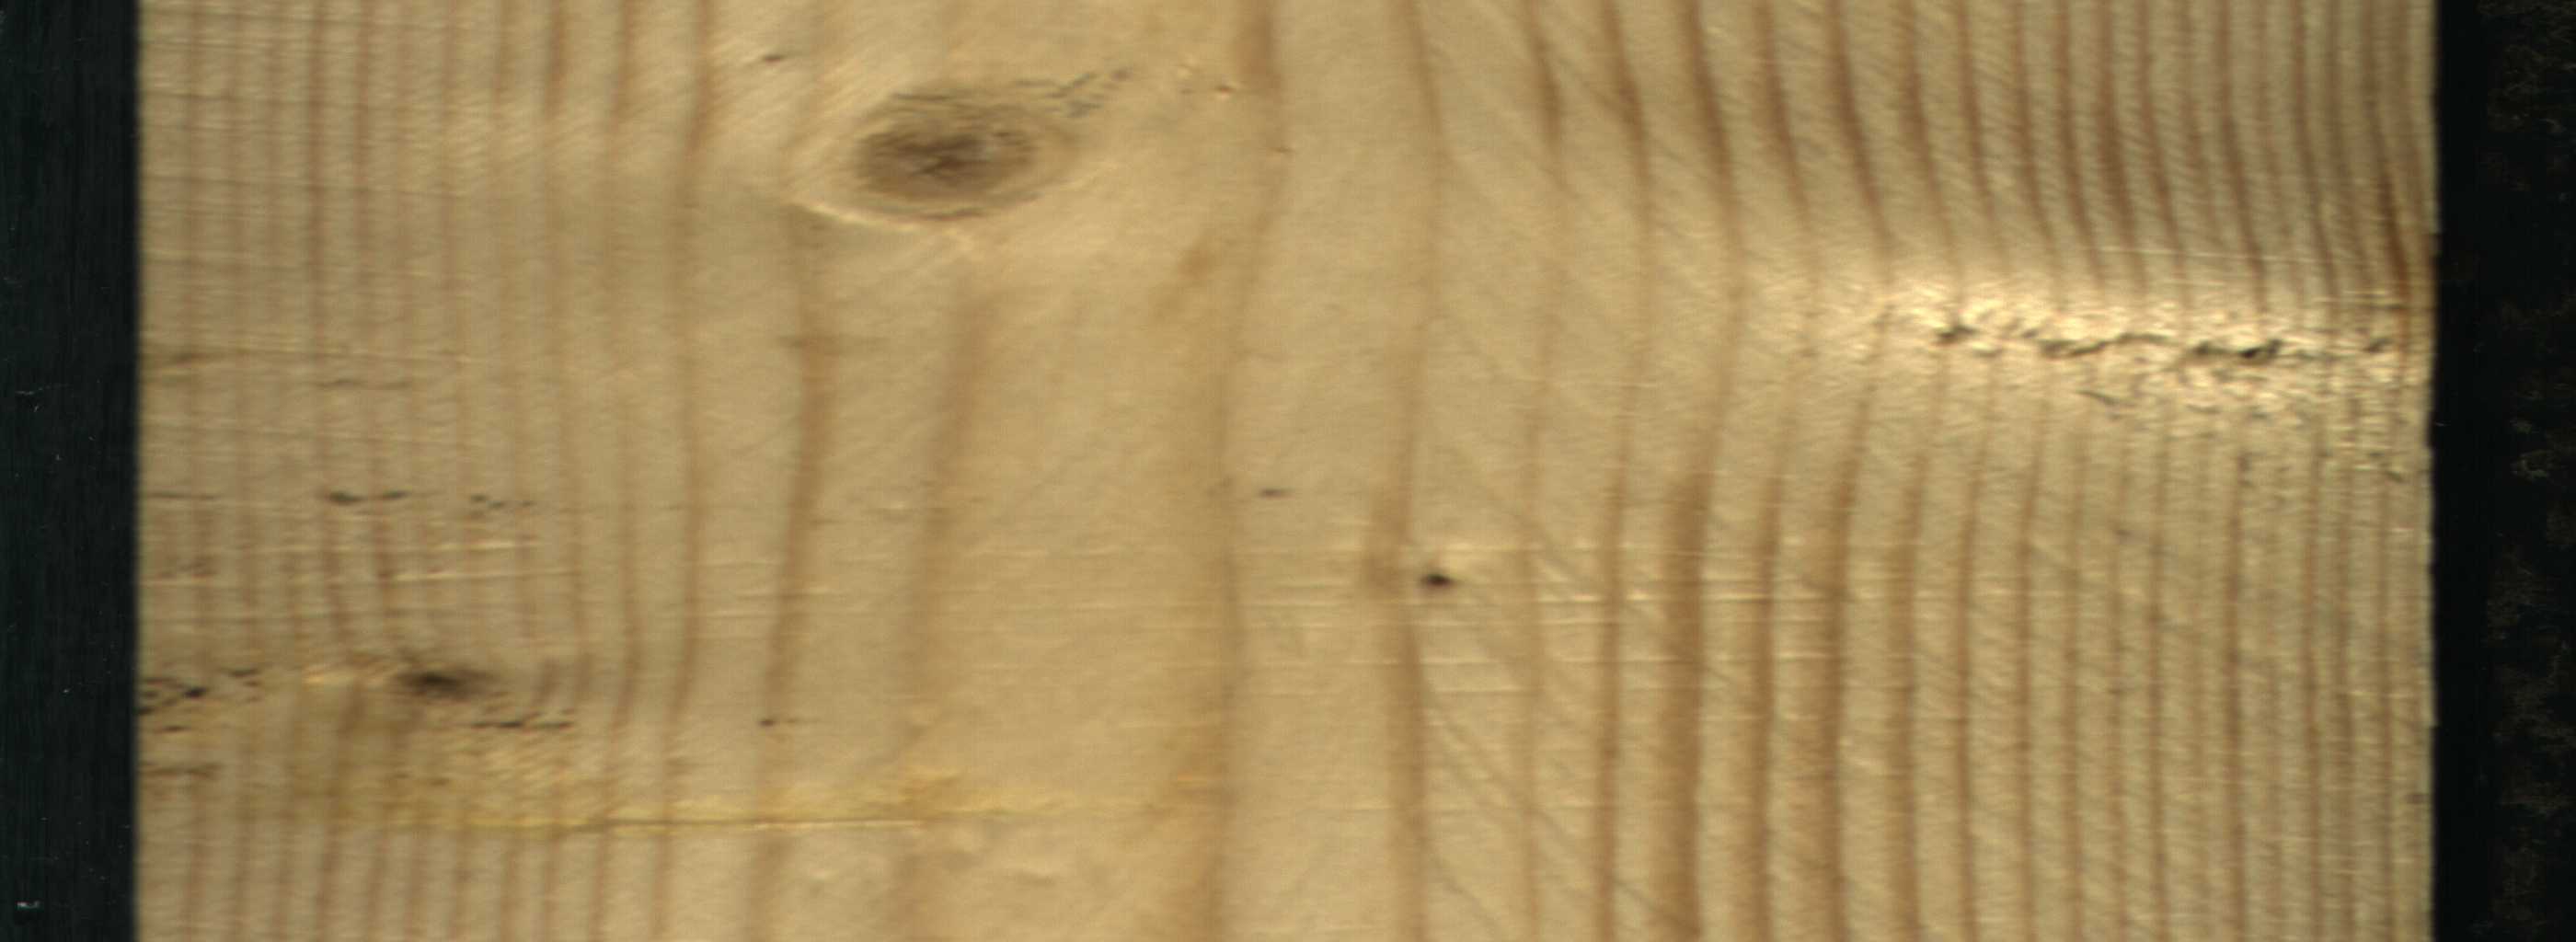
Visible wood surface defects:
Live_Knot
Live_Knot